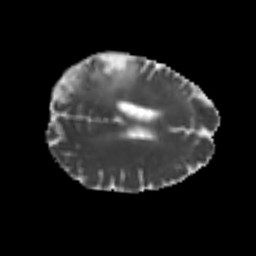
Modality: MD
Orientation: axial
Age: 49
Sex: male
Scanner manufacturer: siemens
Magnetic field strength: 3 T
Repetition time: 4.999 s
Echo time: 0.07946 s